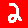
Digit: 2